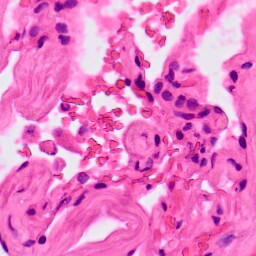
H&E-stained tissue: Lung